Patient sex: F
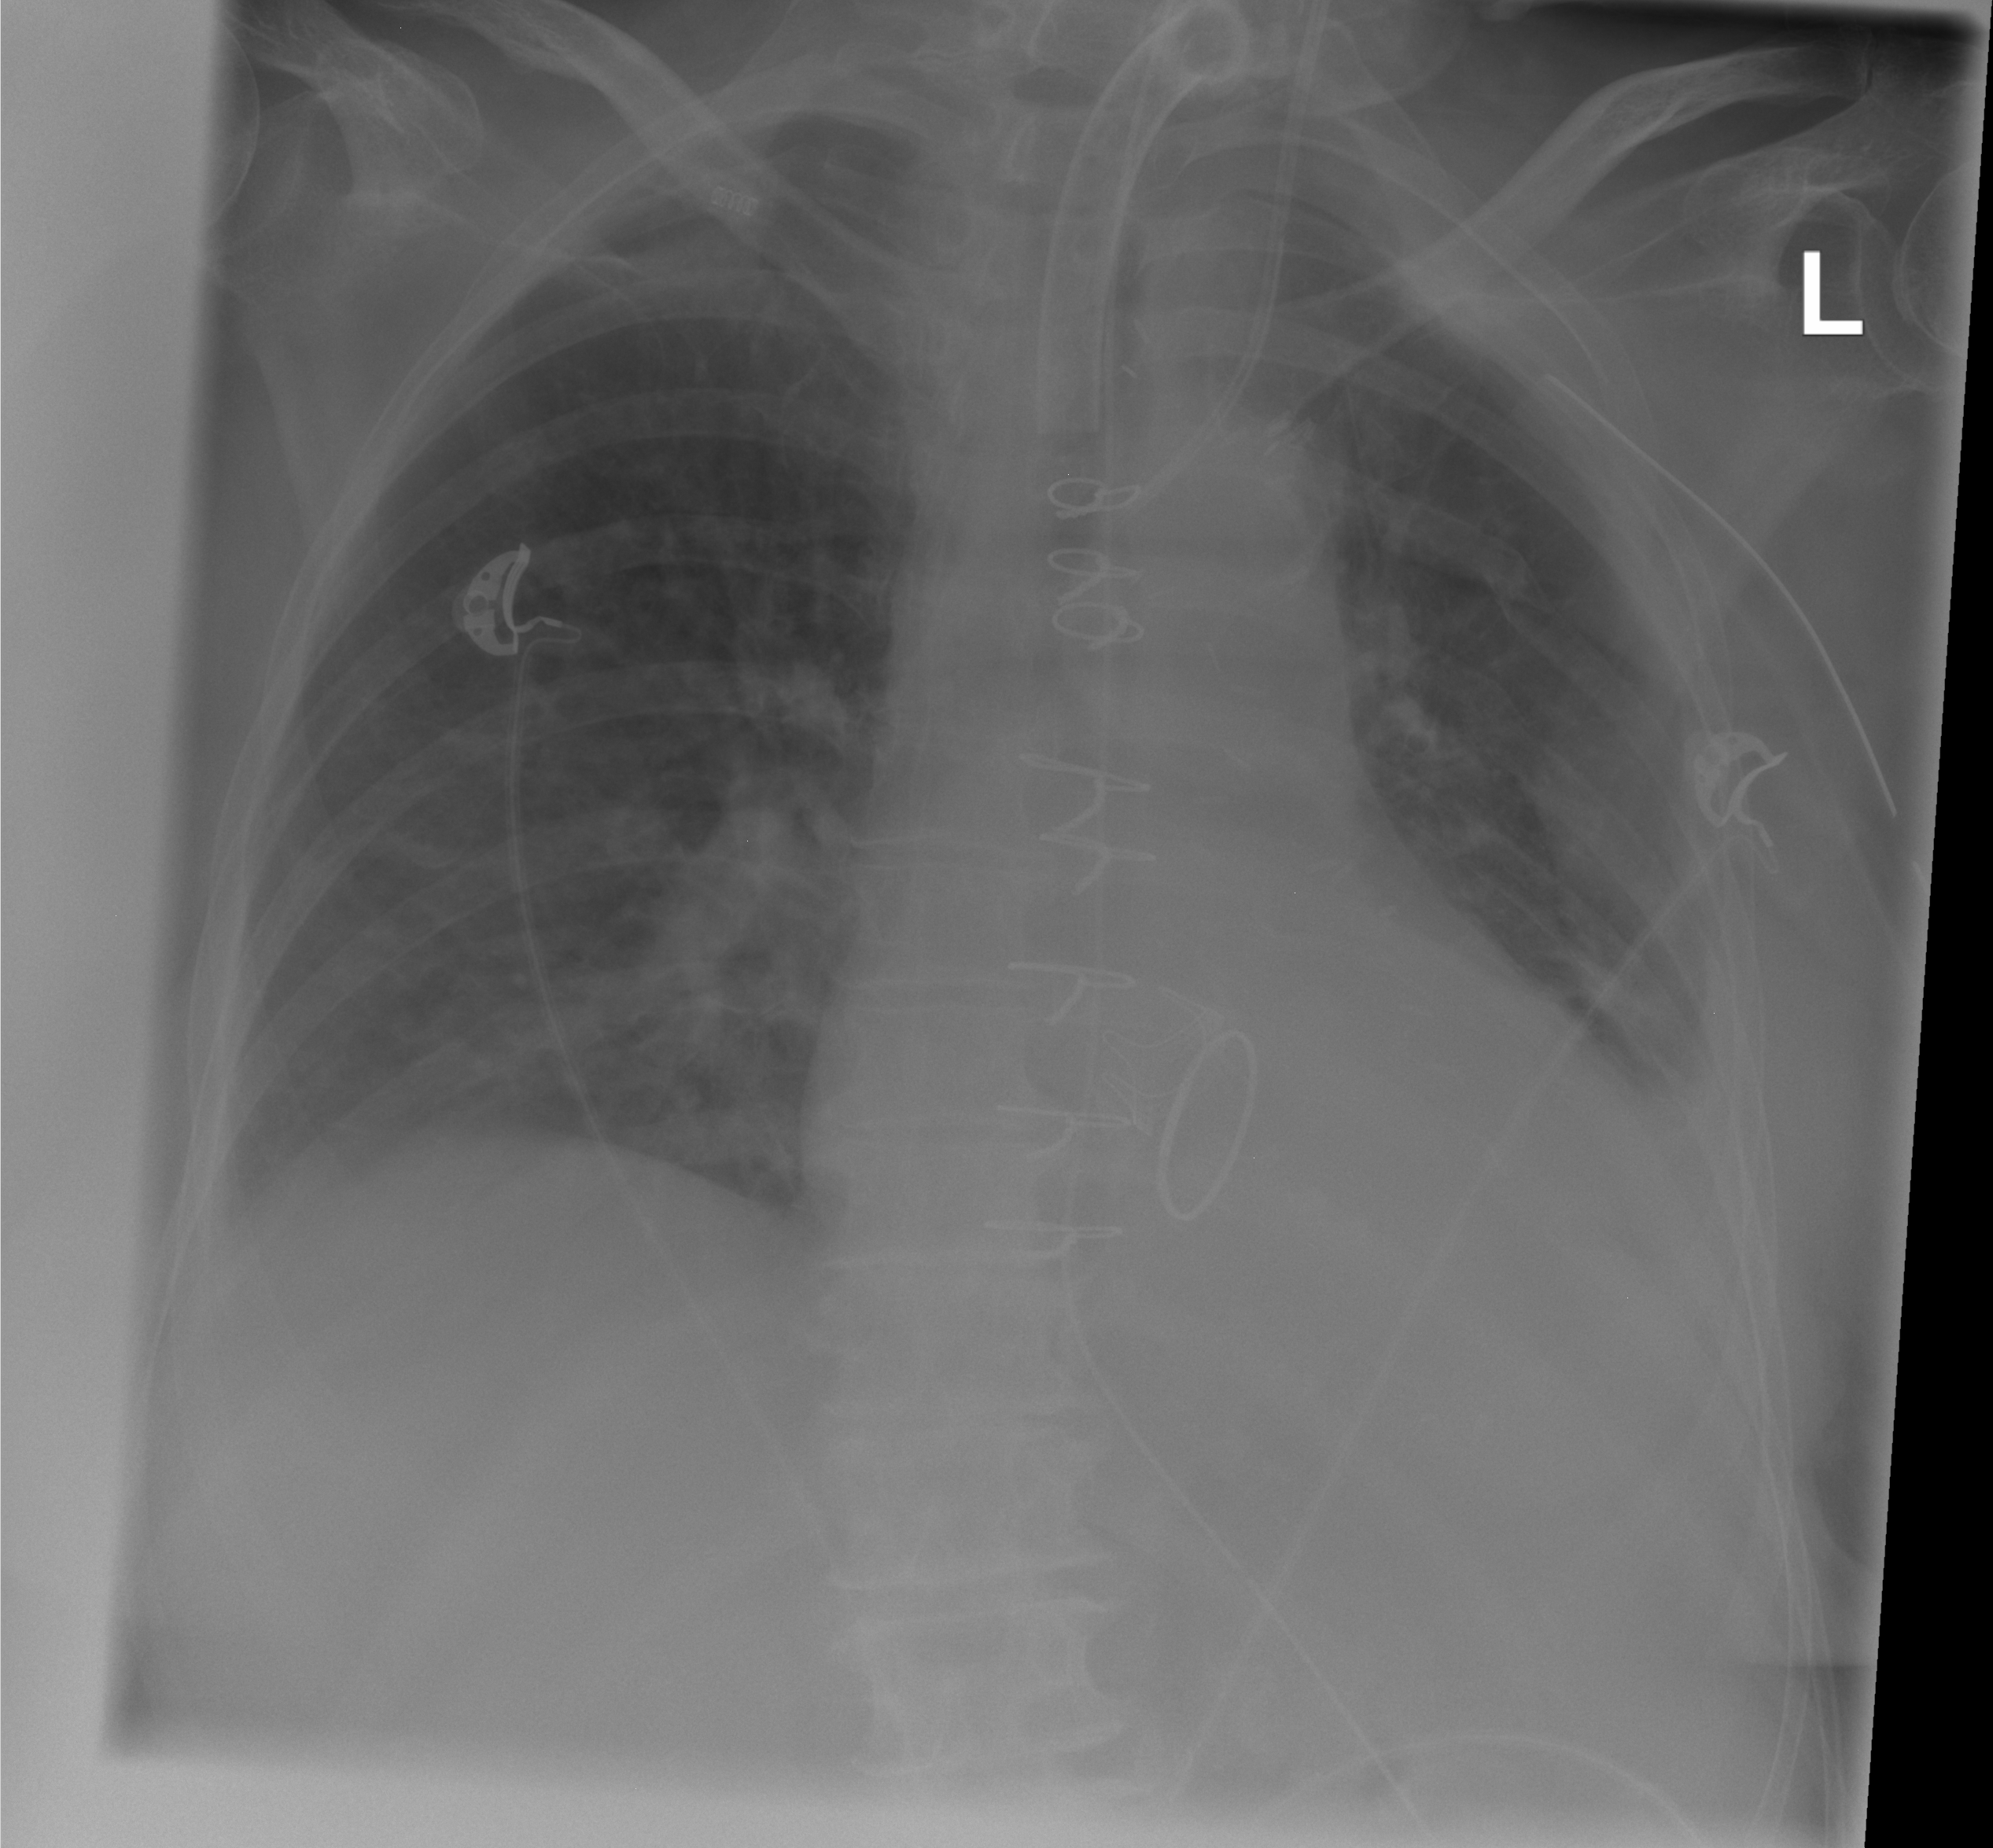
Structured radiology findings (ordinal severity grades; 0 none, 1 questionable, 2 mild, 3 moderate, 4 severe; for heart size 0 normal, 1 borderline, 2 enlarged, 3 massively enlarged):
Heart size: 2
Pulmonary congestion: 0
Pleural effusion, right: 2
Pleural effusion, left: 2
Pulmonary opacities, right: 0
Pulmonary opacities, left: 0
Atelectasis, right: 0
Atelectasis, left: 2